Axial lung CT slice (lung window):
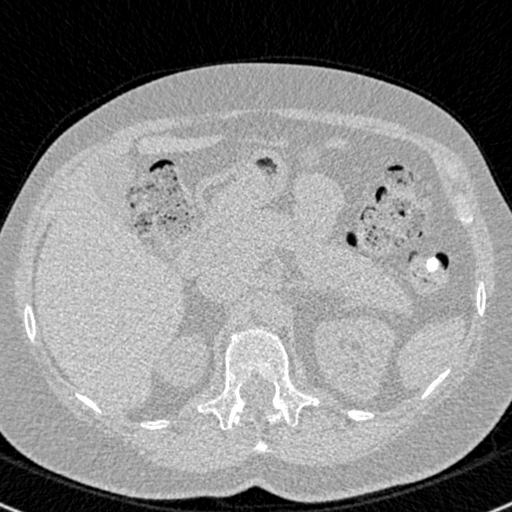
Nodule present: no